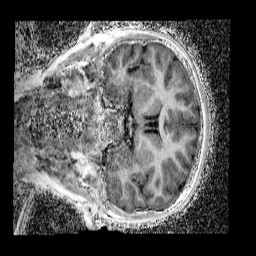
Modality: UNIT1_denoised
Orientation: coronal
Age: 10
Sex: female
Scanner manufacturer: siemens
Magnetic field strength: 3 T
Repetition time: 4 s
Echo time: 0.00299 s